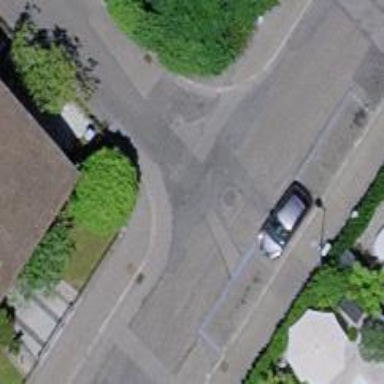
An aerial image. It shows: Kerb serving as barrier.